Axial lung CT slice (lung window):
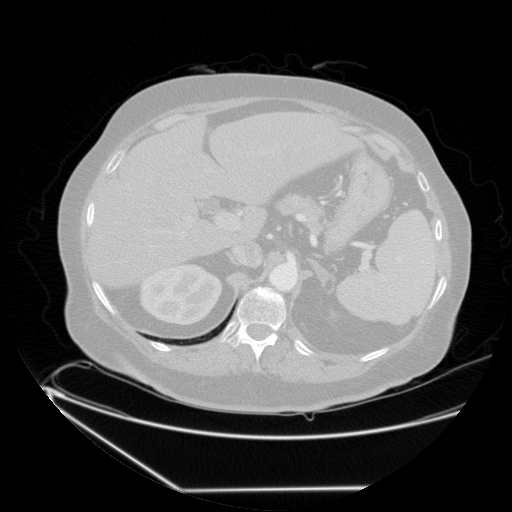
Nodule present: no